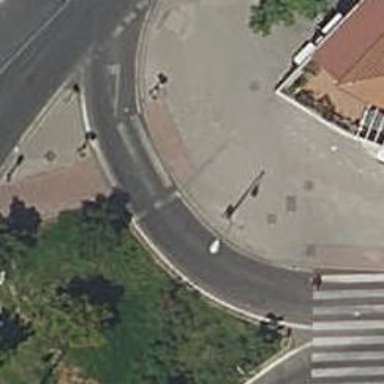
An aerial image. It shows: Crossing with traffic signals.